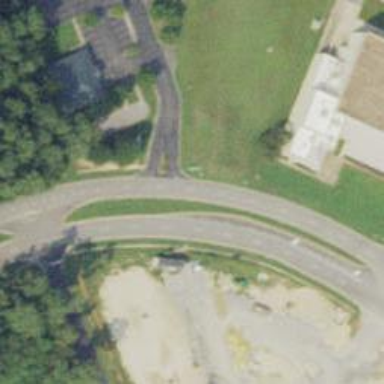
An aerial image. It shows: Service road.